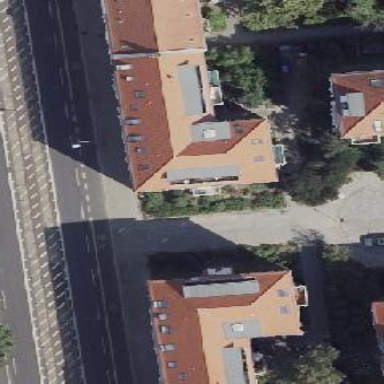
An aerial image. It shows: Building with hipped roof.